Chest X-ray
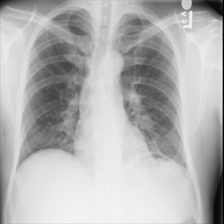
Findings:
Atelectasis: negative
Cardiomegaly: negative
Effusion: negative
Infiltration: negative
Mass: negative
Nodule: negative
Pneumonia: negative
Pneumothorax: negative
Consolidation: negative
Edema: negative
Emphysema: negative
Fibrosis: negative
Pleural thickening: negative
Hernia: negative